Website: walmart
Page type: billing-address
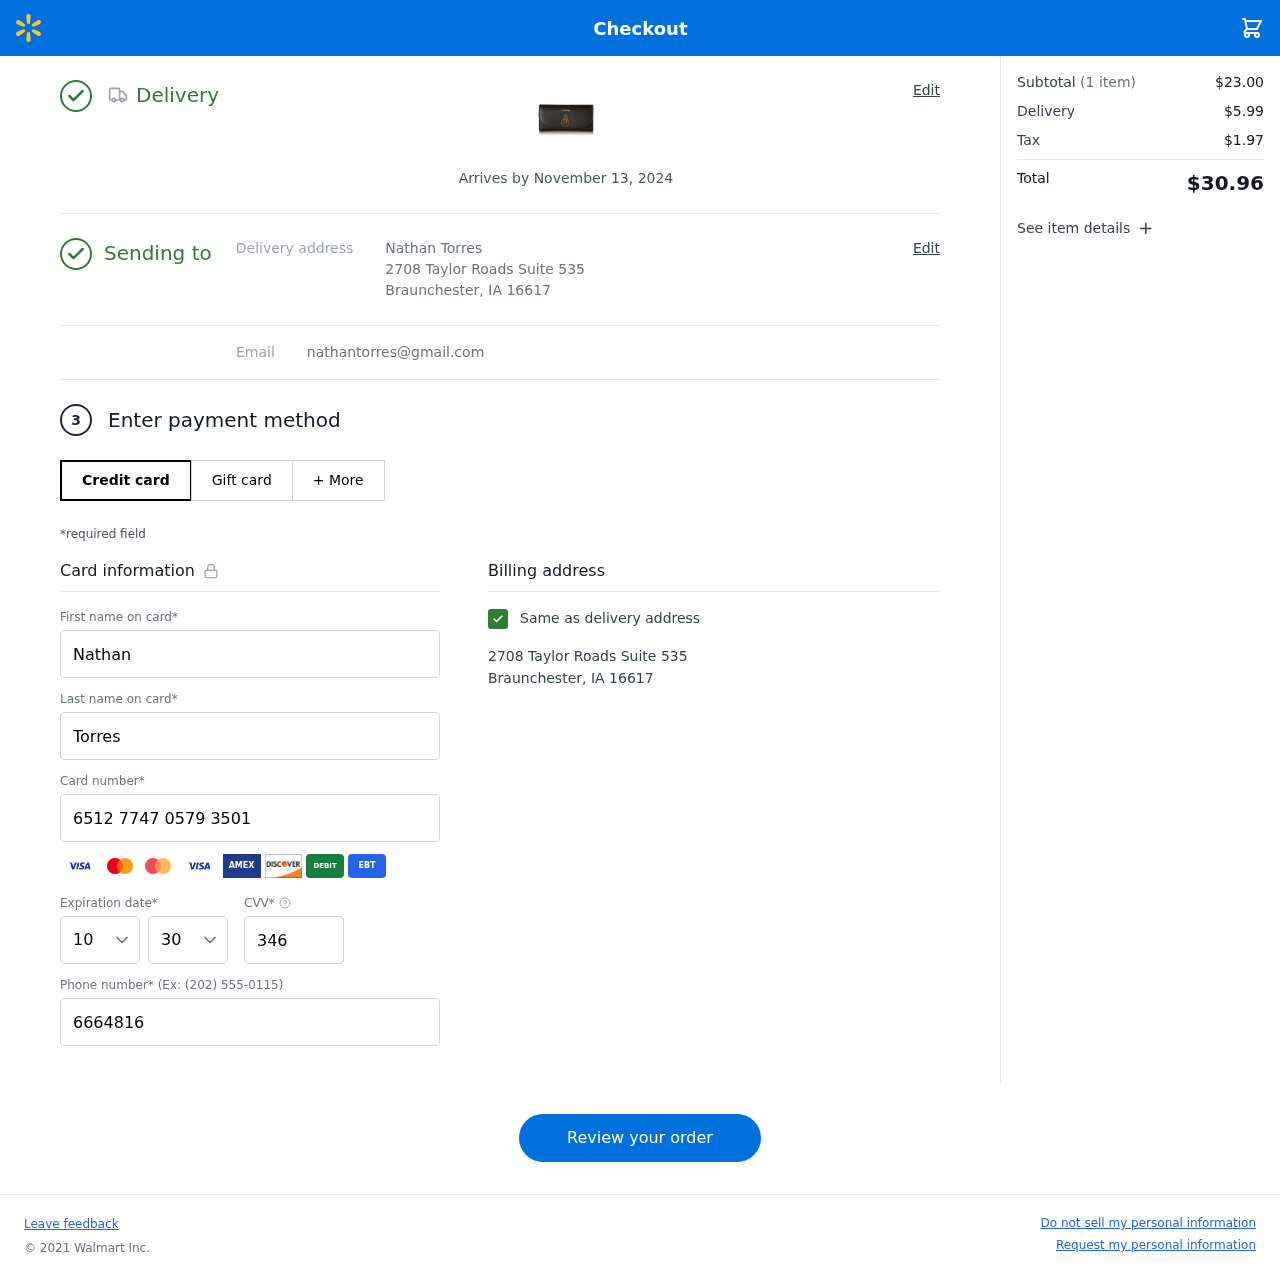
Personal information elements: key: PII_CARD_CVV
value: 346
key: PII_CARD_EXPIRY_MONTH
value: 10
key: PII_CARD_EXPIRY_YEAR
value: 30
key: PII_CARD_NUMBER
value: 6512 7747 0579 3501
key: PII_EMAIL
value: nathantorres@gmail.com
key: PII_FIRSTNAME
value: Nathan
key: PII_FULLNAME
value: Nathan Torres
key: PII_LASTNAME
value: Torres
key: PII_PHONE
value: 6664816342
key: PII_STREET
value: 2708 Taylor Roads Suite 535
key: PII_CITY_STATE_ZIP
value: Braunchester, IA 16617
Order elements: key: ORDER_DELIVERY_DATE
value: Arrives by November 13, 2024
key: ORDER_NUM_ITEMS
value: (1 item)
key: ORDER_SUBTOTAL
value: $23.00
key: ORDER_SHIPPING_COST
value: $5.99
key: ORDER_TAX
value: $1.97
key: ORDER_TOTAL
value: $30.96